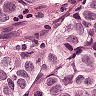
Metastatic tissue present: yes